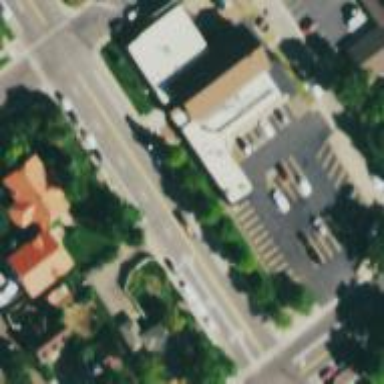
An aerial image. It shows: Parking space.